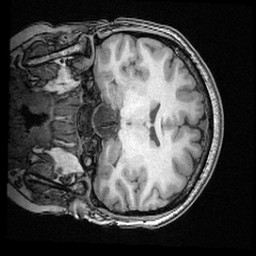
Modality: T1w
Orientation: coronal
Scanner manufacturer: ge
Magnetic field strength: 3 T
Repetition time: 0.008572 s
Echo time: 0.003384 s